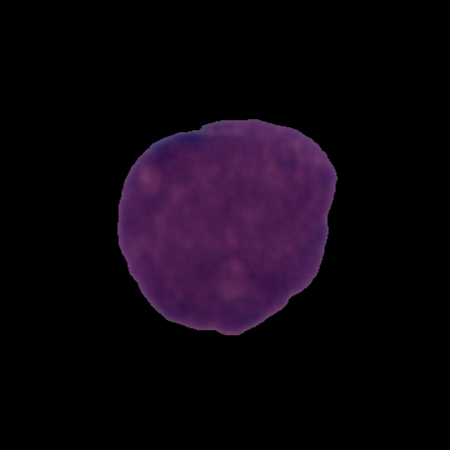
Label: cancer